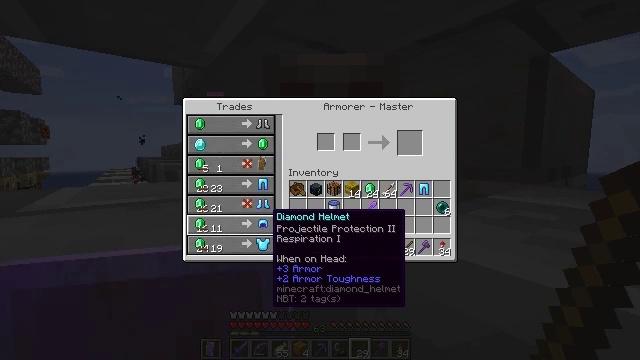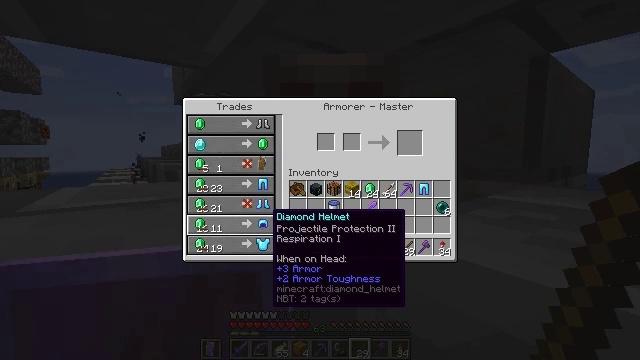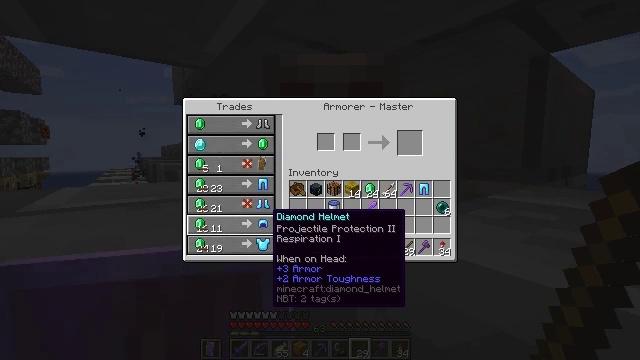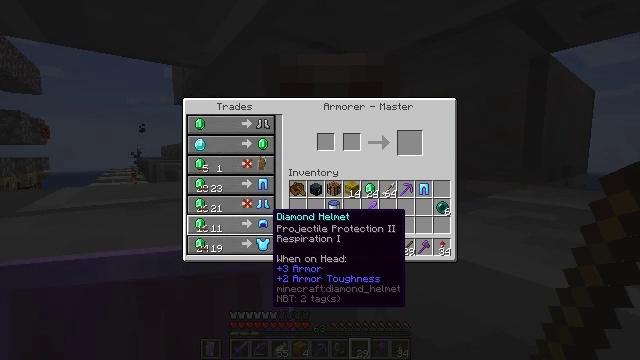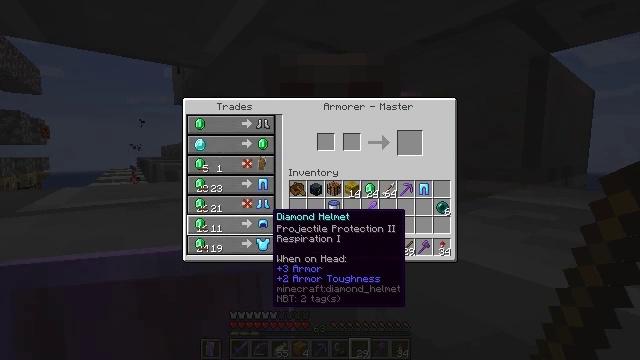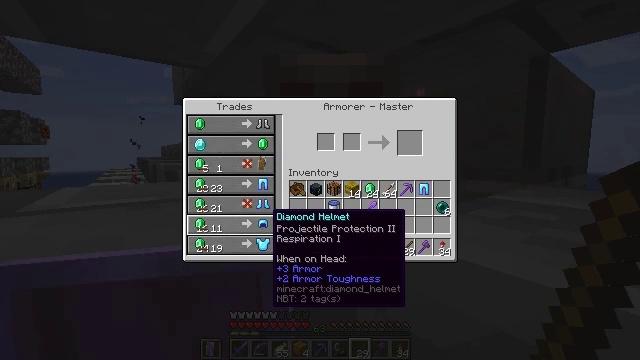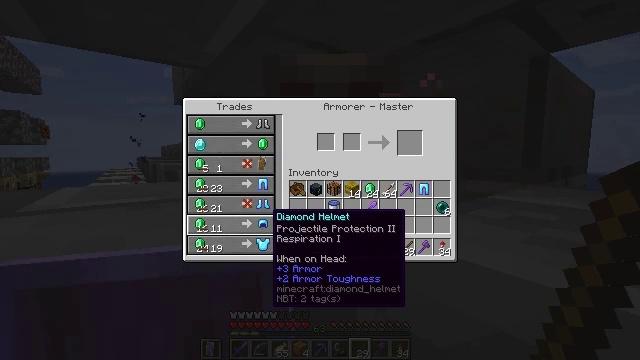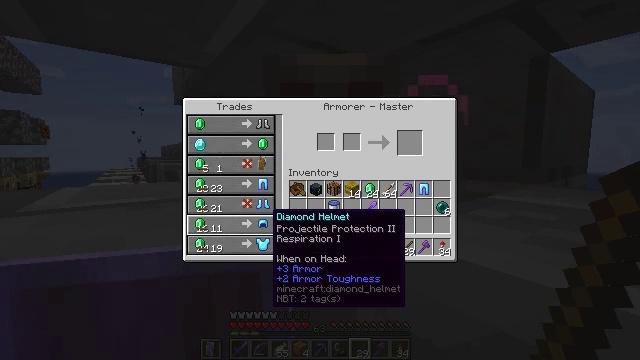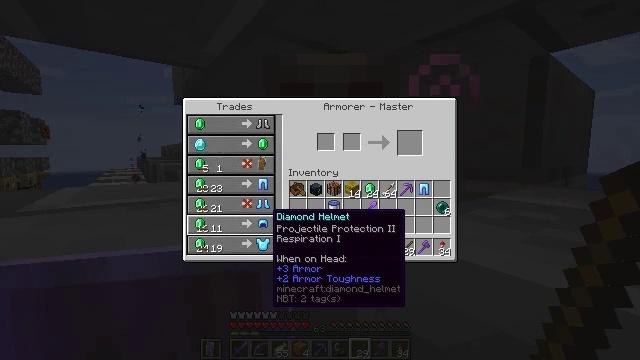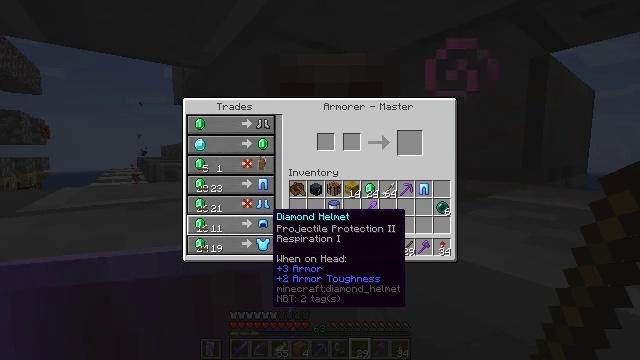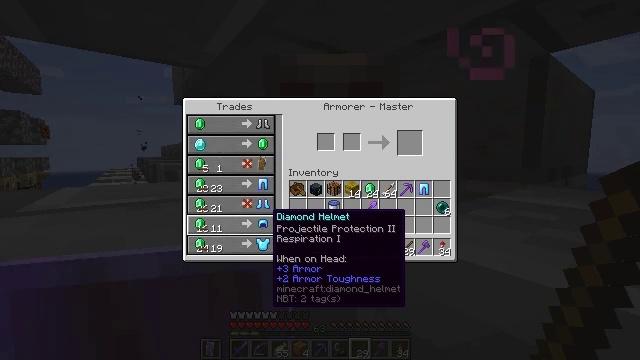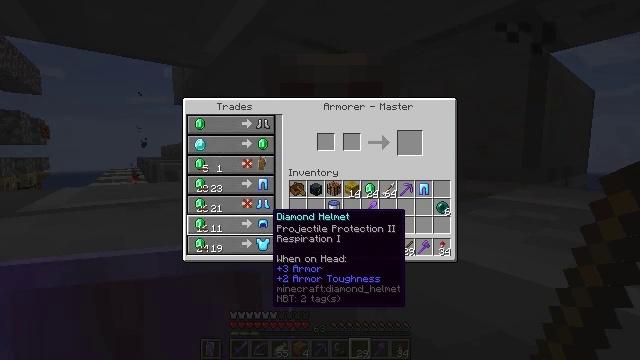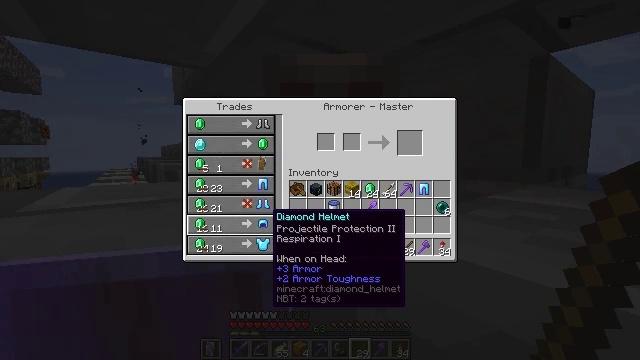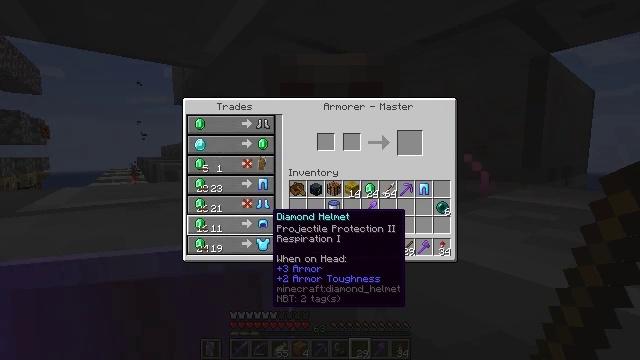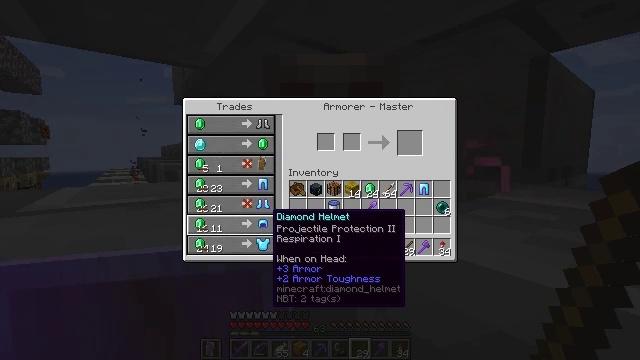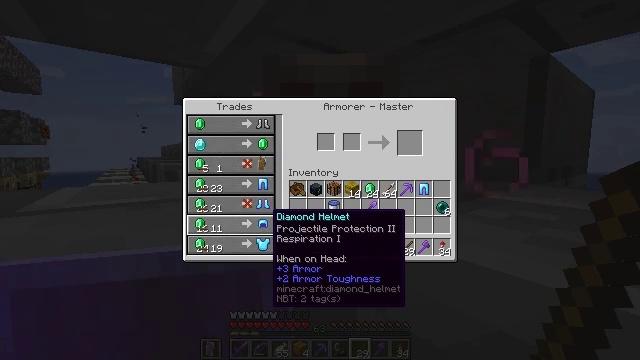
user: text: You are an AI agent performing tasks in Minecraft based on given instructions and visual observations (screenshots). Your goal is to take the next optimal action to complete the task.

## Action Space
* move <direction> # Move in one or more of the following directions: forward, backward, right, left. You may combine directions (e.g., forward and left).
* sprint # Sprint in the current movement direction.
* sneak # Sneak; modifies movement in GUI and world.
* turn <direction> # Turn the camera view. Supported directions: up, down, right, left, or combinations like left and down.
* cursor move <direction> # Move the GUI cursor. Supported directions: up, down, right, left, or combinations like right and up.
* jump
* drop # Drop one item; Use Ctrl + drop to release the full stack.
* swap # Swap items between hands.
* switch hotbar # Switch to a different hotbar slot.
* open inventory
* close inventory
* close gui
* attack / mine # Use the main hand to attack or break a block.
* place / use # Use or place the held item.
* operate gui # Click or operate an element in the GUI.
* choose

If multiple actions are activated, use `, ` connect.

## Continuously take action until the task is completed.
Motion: motion action
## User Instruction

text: Mine the blast furnace.
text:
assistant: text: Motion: no_op
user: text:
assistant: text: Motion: no_op
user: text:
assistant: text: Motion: no_op
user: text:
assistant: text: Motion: no_op
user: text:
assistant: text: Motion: no_op
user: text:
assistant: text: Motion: no_op
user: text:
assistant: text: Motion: no_op
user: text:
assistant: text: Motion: no_op
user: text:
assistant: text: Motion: no_op
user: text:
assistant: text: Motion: no_op
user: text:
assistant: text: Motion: no_op
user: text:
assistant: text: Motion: no_op
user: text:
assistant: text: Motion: no_op
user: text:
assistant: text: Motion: no_op
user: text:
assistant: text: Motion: no_op
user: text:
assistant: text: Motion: no_op
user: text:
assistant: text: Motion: no_op
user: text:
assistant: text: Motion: no_op
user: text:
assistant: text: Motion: no_op
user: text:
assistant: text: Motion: no_op
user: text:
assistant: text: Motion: no_op
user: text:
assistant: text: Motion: no_op
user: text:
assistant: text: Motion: no_op
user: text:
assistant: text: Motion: no_op
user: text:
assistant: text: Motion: no_op
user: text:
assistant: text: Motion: no_op
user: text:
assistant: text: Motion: no_op
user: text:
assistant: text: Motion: no_op
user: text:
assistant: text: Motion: no_op
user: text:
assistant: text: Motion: no_op